Interaction volume radius: 5 \u00c5
Interaction volume height: 15 \u00c5
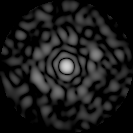
Disorder parameter: 0.8263